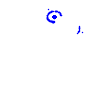
Particle: electron